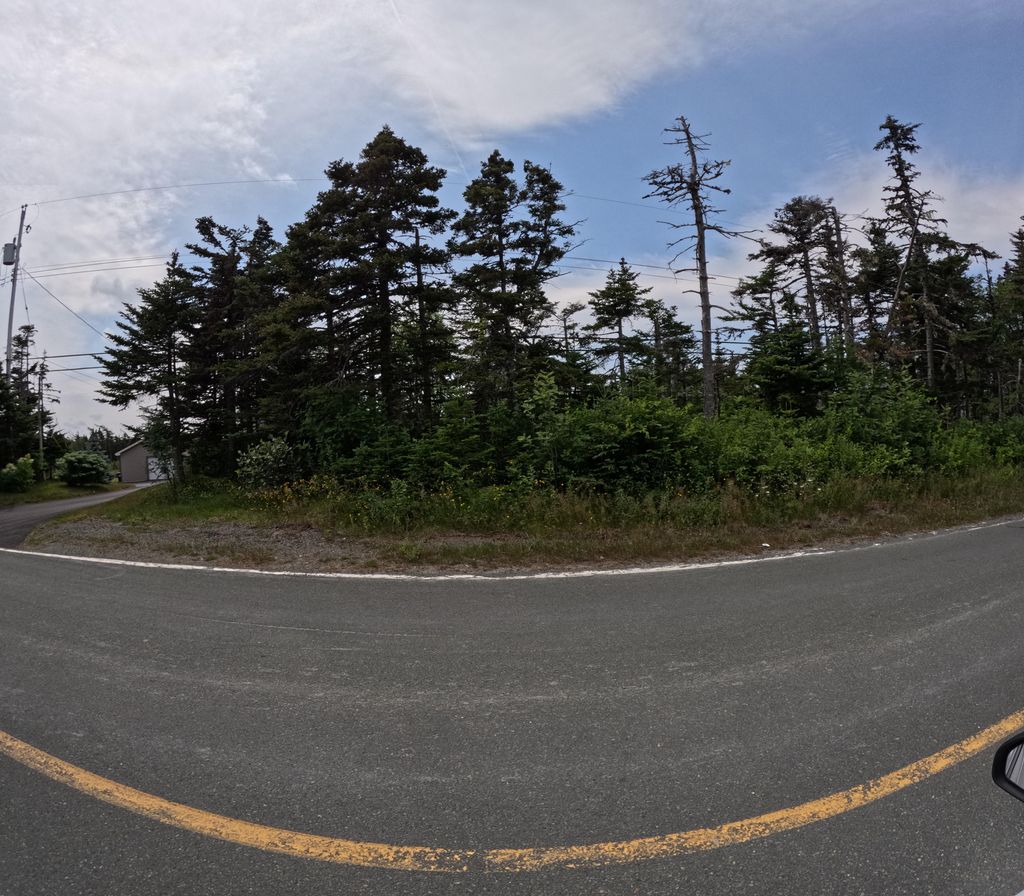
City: st_johns